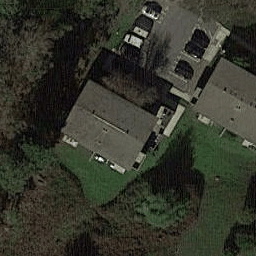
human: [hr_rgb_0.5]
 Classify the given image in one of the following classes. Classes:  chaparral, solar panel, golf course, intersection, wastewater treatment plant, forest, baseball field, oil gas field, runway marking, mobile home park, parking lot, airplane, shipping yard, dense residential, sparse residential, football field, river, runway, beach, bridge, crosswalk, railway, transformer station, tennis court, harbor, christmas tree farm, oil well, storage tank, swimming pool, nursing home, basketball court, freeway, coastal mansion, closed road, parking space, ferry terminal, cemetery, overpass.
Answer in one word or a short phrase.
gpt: sparse residential